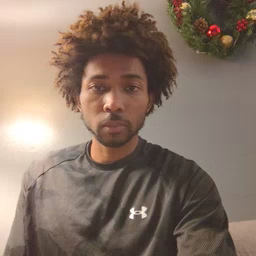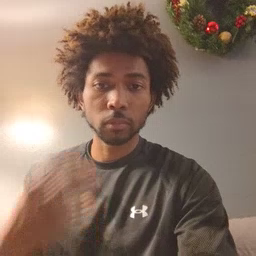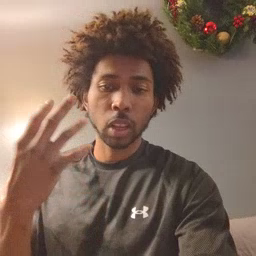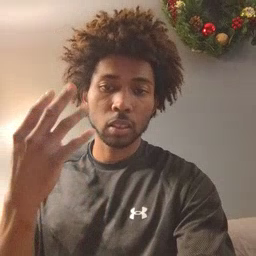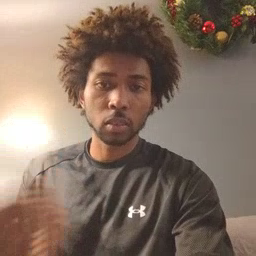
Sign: outside